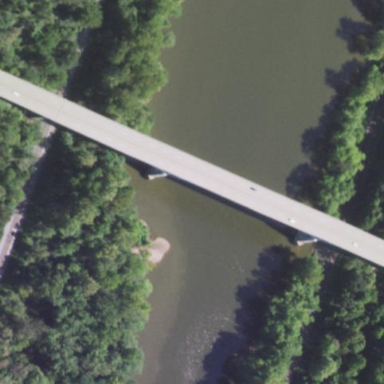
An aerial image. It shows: Man-made bridge.